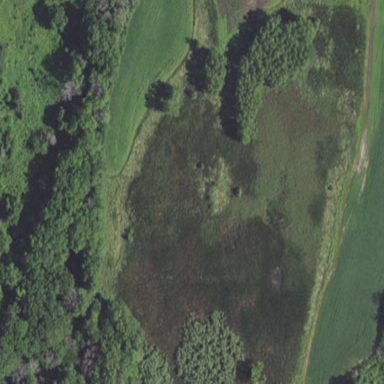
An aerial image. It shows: Marsh wetland.